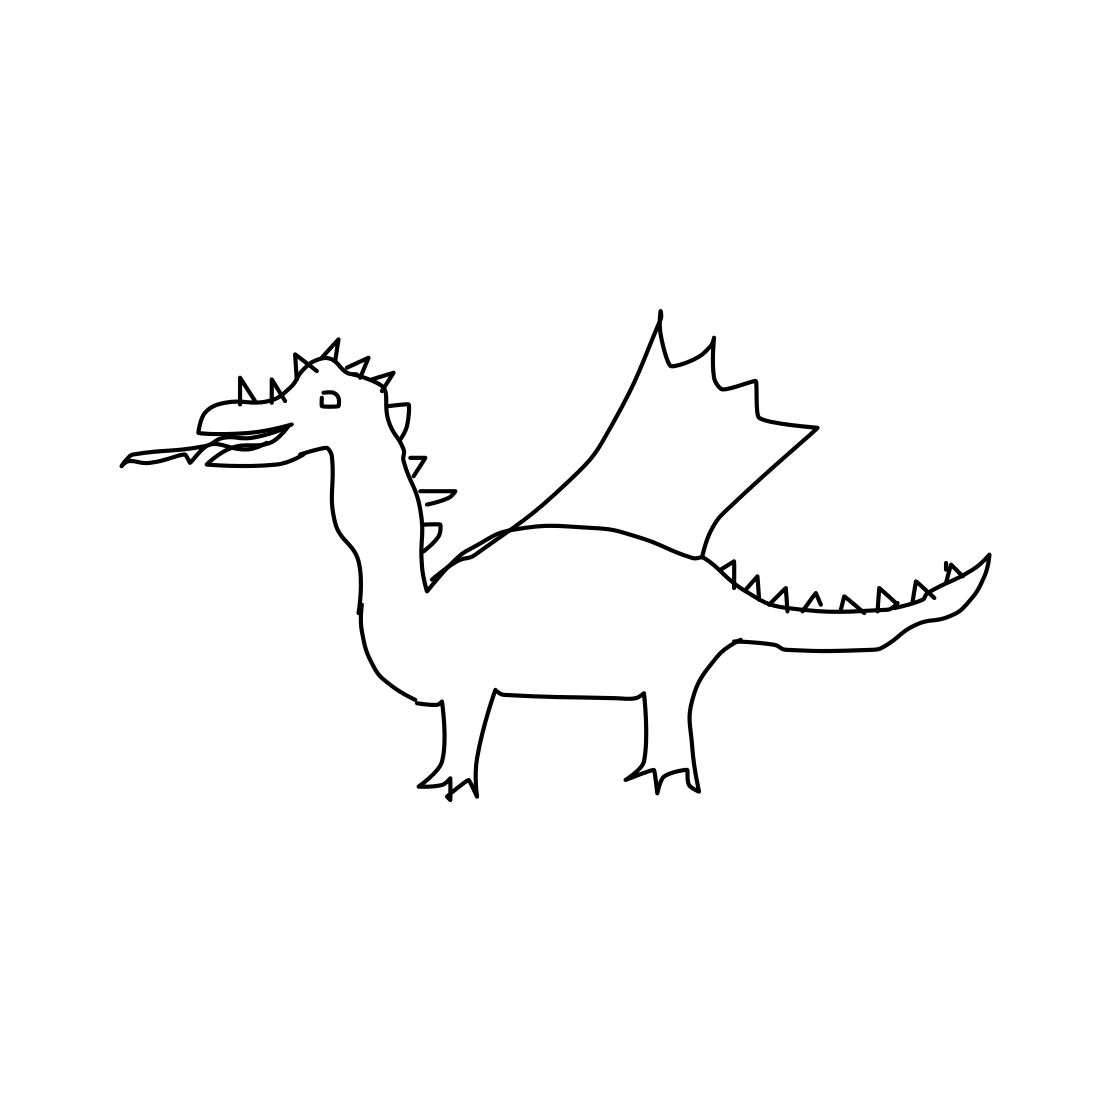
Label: dragon